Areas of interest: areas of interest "No.7 Primary School of Daxing District, Beijing"
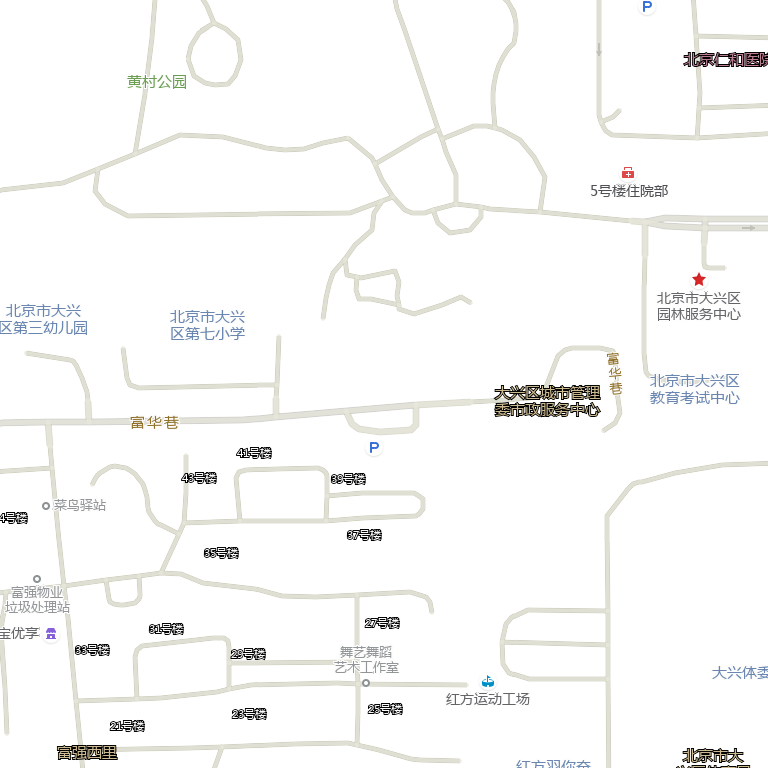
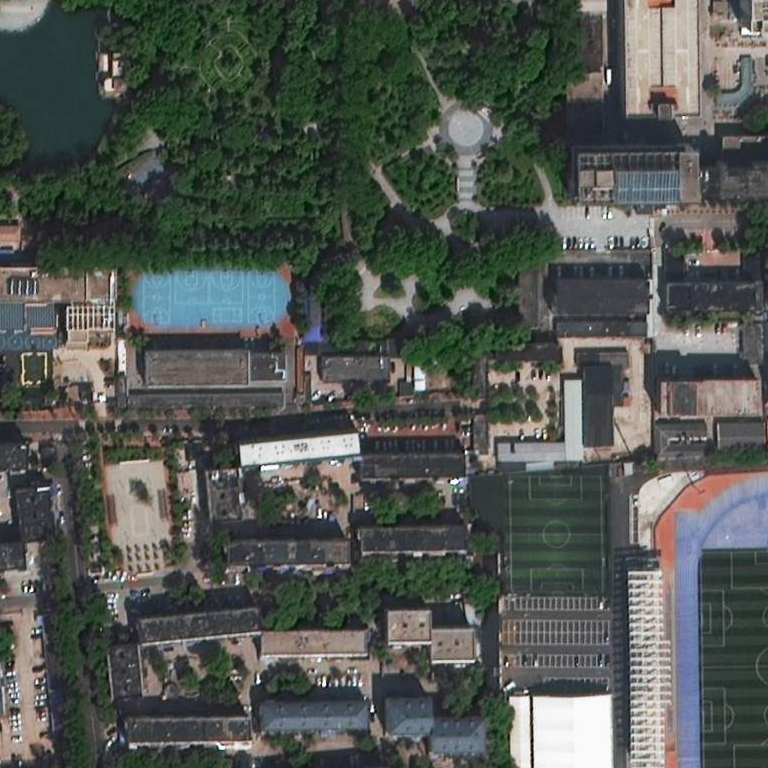